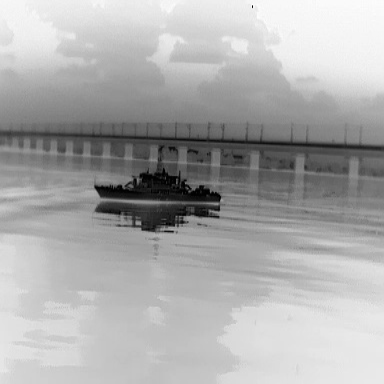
There is a warship in the infrared image.